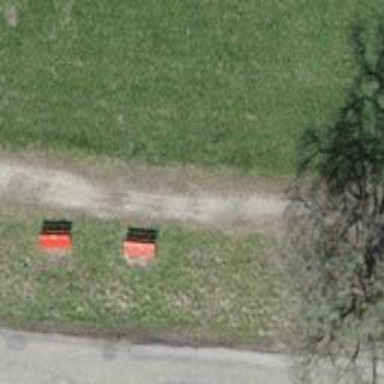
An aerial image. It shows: Red bench.